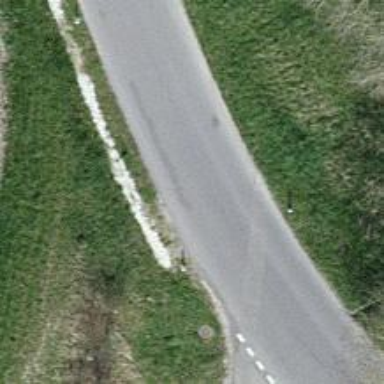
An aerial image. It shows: Tertiary road.